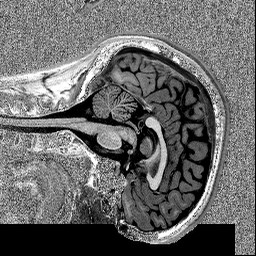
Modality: MP2RAGE
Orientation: sagittal
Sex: male